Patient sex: M
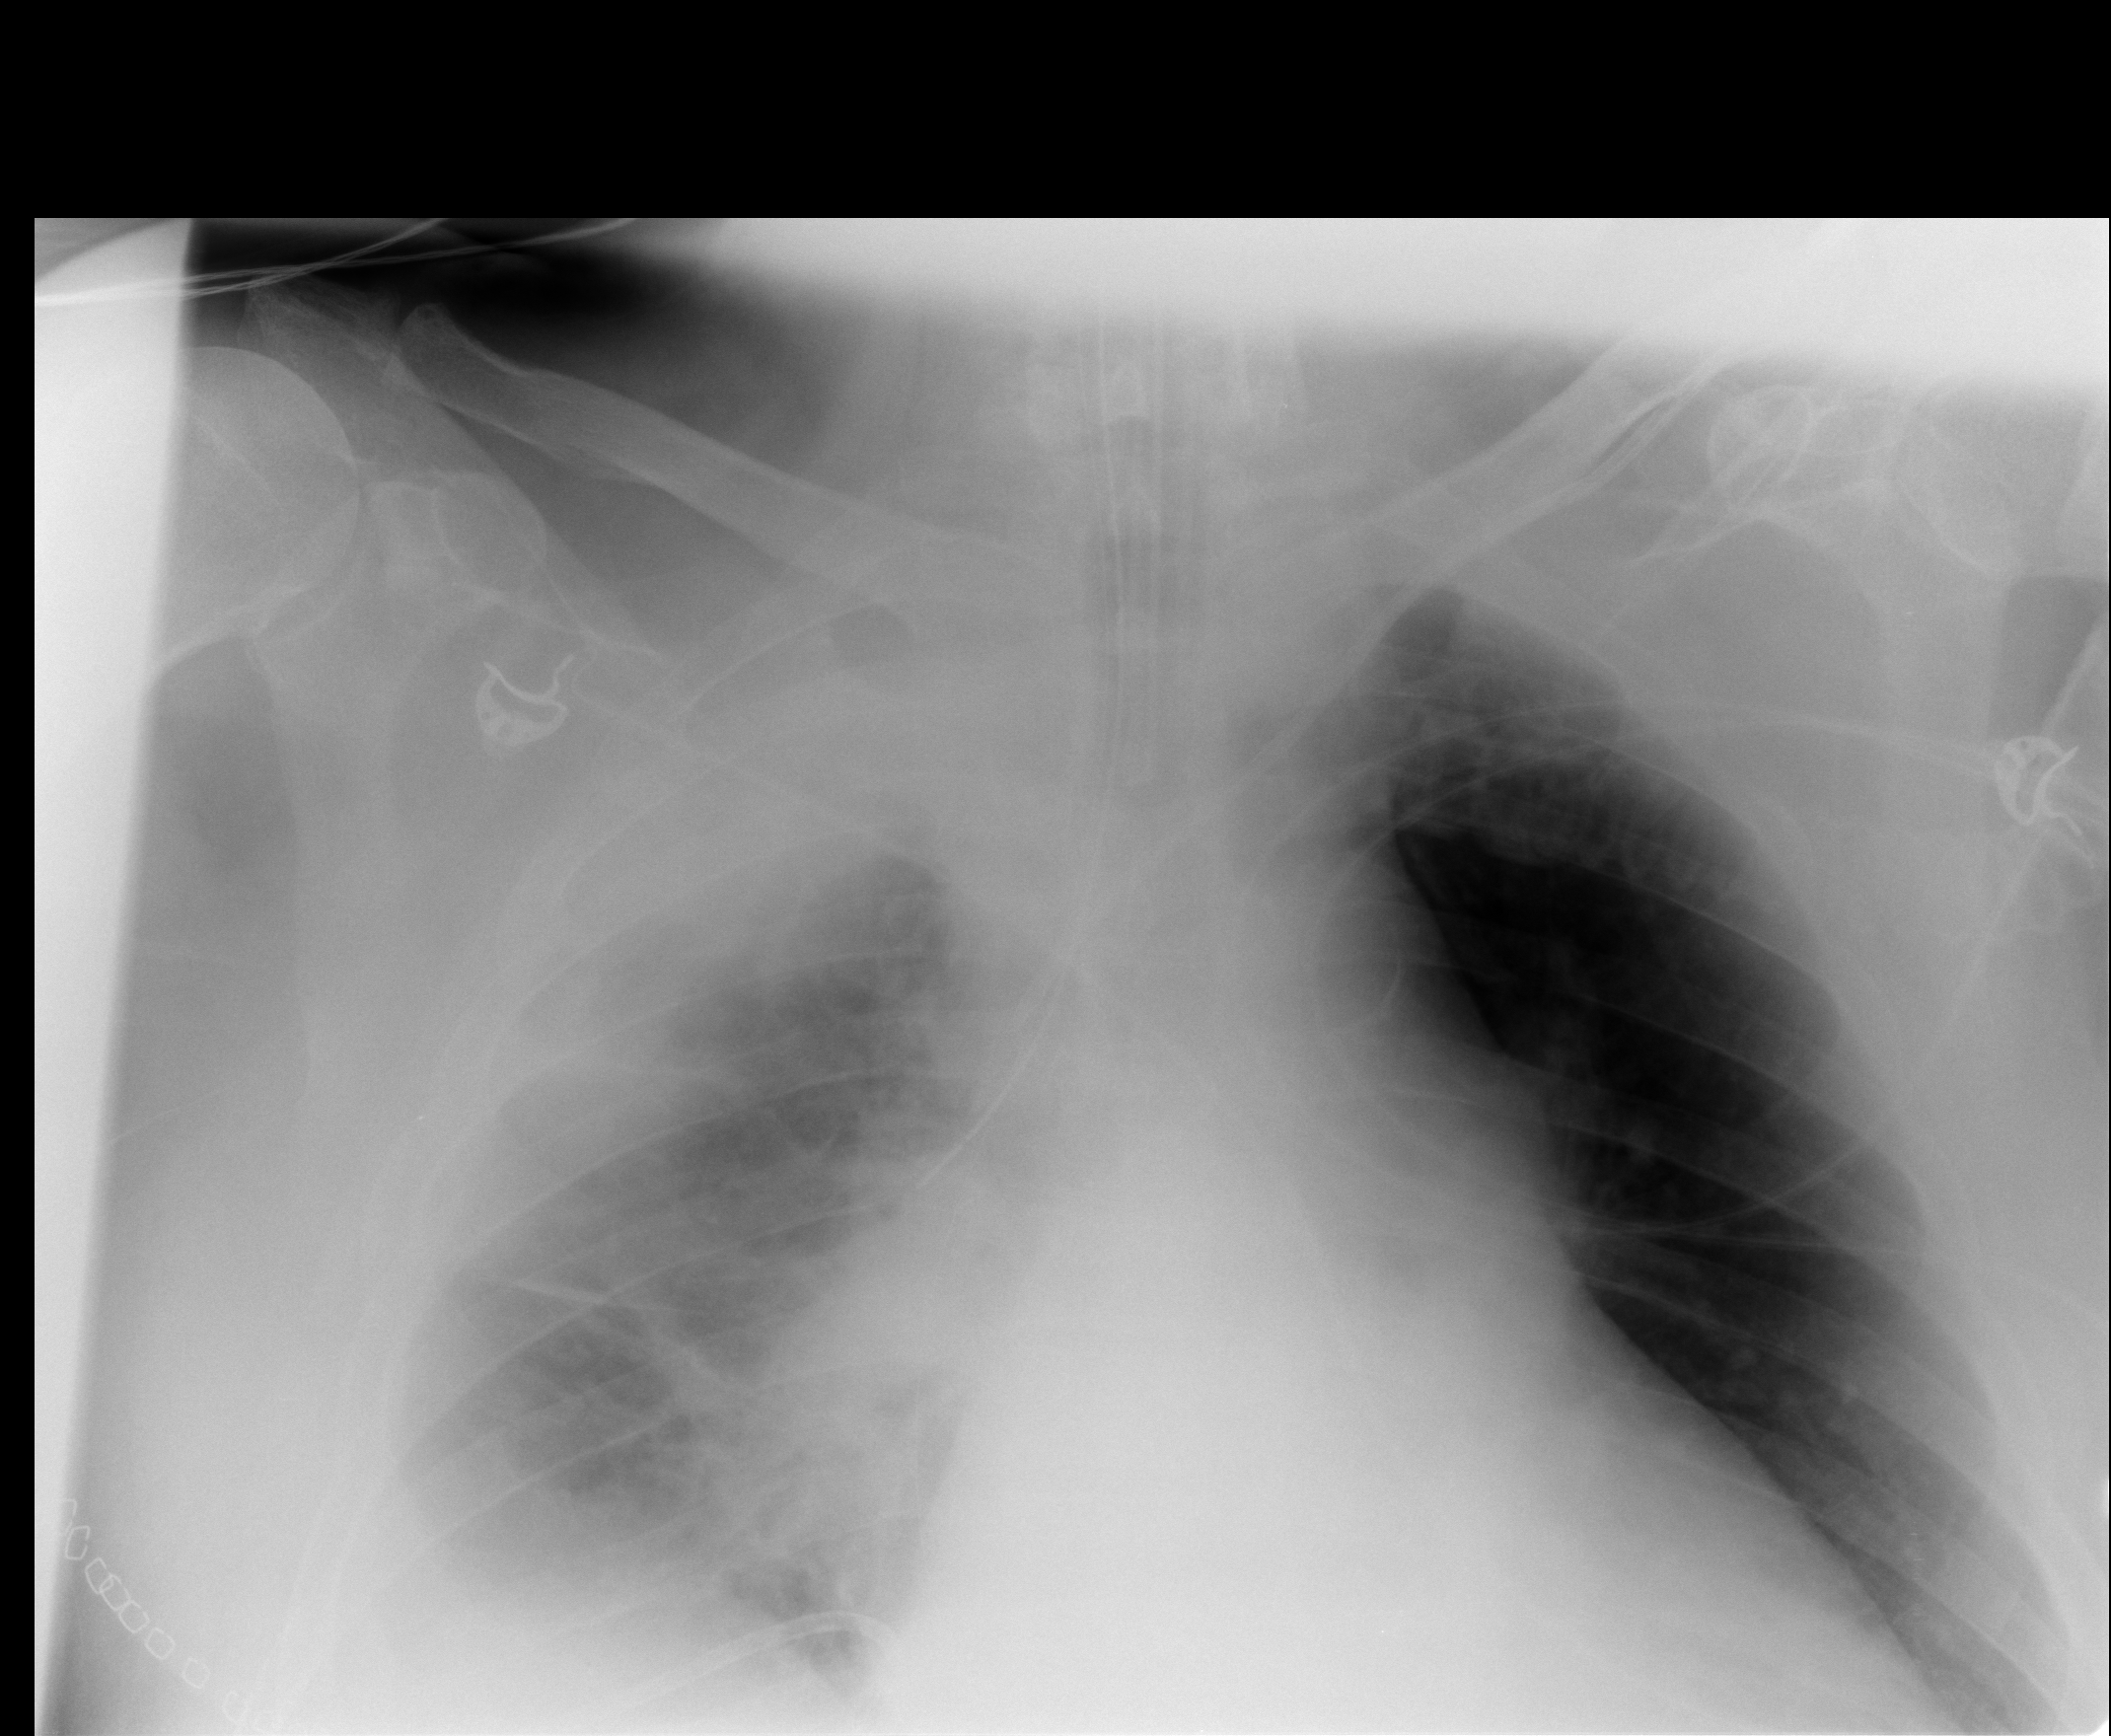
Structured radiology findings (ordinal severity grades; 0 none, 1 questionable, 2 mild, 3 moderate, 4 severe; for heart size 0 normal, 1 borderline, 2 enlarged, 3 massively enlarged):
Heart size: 2
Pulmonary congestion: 0
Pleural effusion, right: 2
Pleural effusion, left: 0
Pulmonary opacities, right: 2
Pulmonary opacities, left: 0
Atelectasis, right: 3
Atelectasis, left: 0